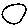
Label: square